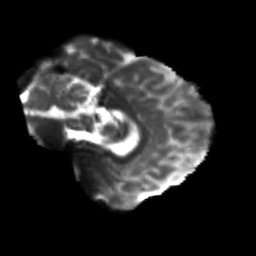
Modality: T2w
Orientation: sagittal
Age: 25
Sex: male
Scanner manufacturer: siemens
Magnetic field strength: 3 T
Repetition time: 3.5 s
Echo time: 0.113 s